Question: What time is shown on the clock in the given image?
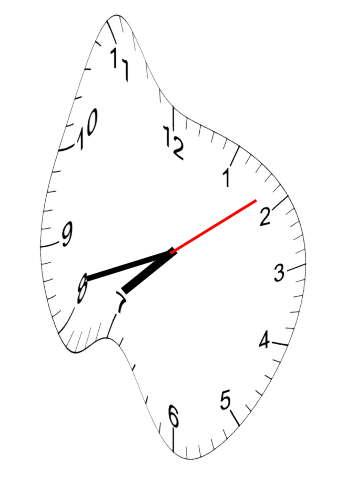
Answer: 07:42:09